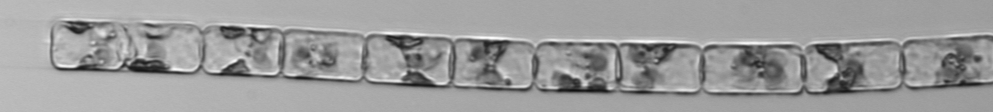
Label: Guinardia_delicatula